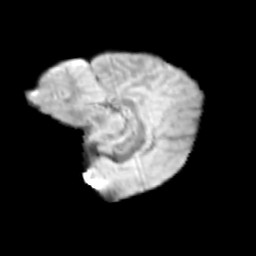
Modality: T2w
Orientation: sagittal
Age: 11
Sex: female
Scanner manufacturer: siemens
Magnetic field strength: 3 T
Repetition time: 3.8 s
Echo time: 0.07 s